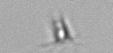
Label: Calciopappus